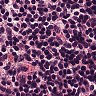
Metastatic tissue present: no